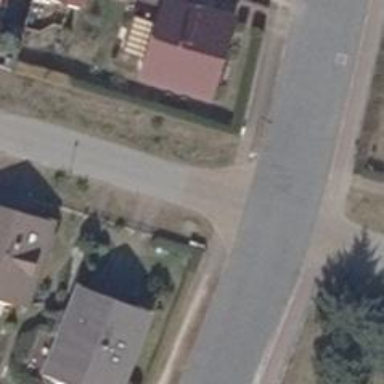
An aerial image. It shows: Sidewalk along the footway.